Field crop: maize
Growth stage: 1
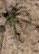
Species: salsola